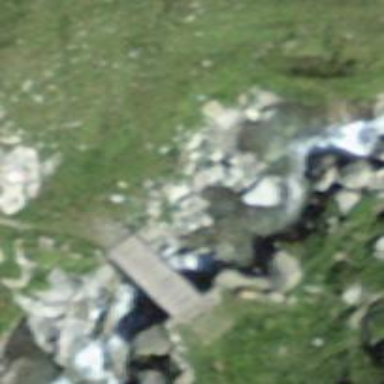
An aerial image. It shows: Path leading to bridge.